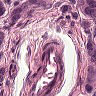
Metastatic tissue present: no